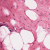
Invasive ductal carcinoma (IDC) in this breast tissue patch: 0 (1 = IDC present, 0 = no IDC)